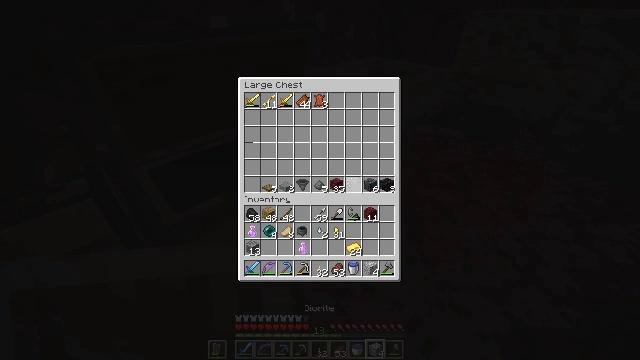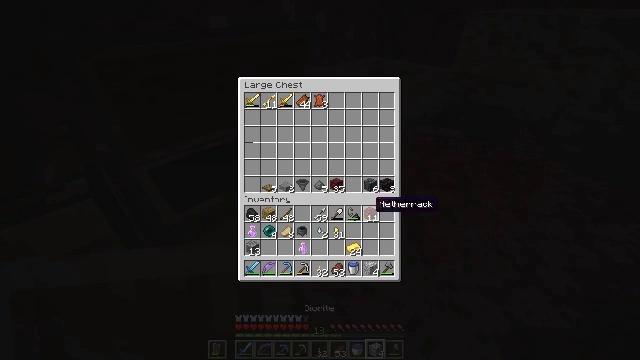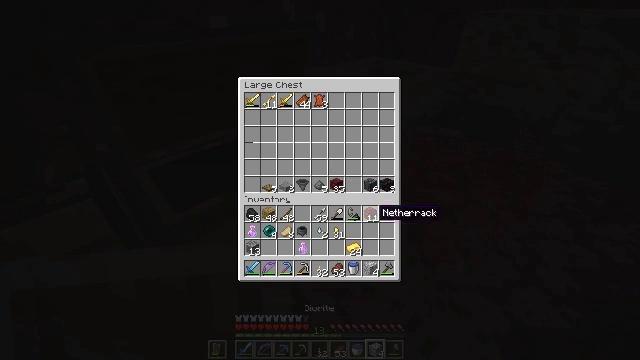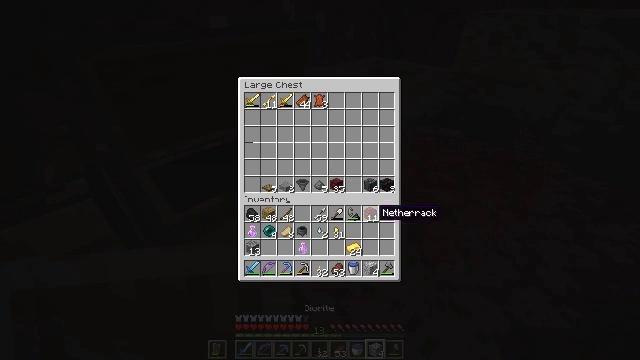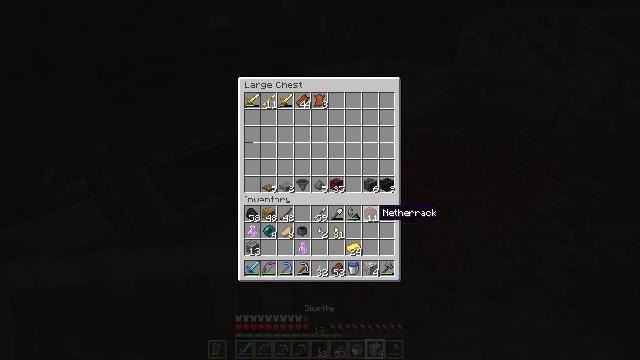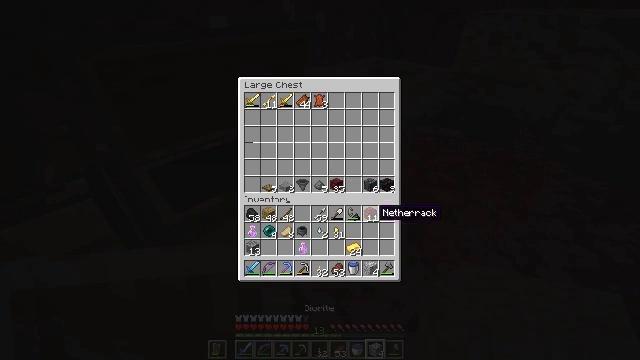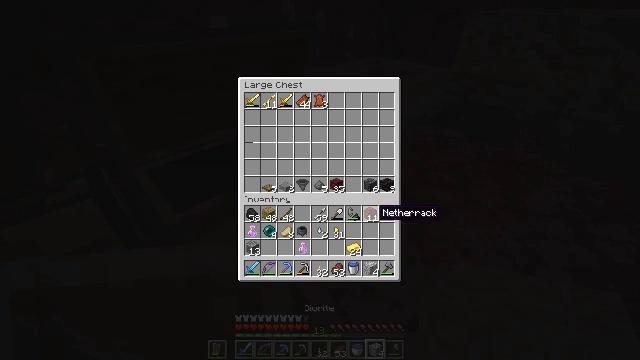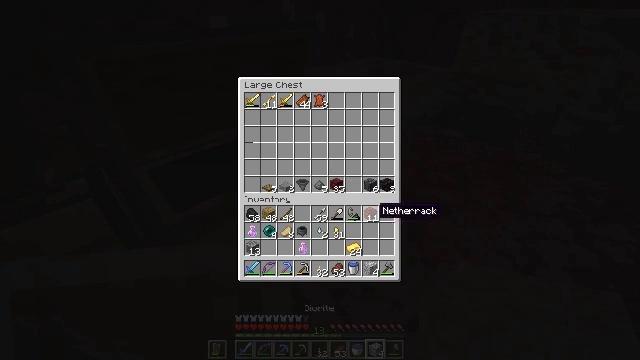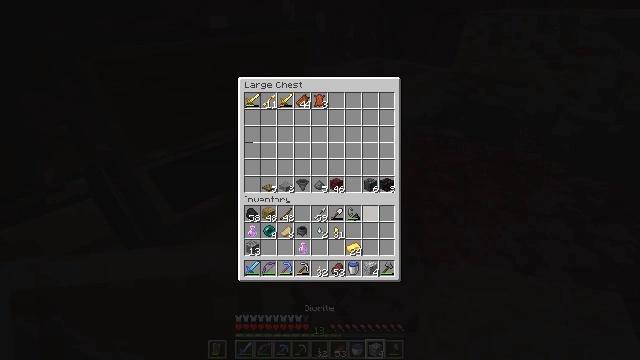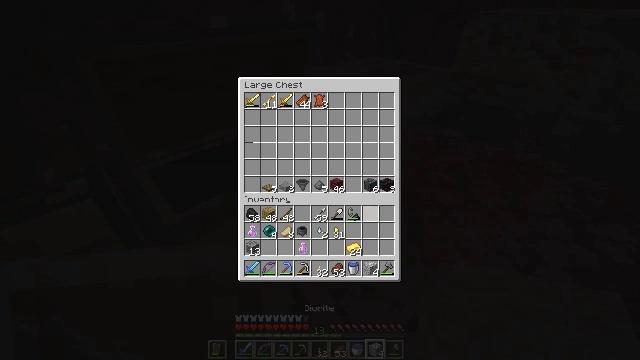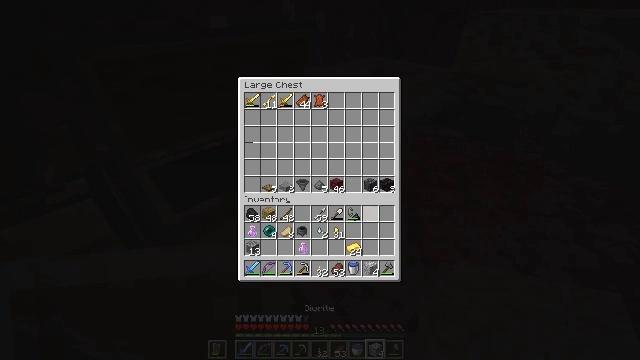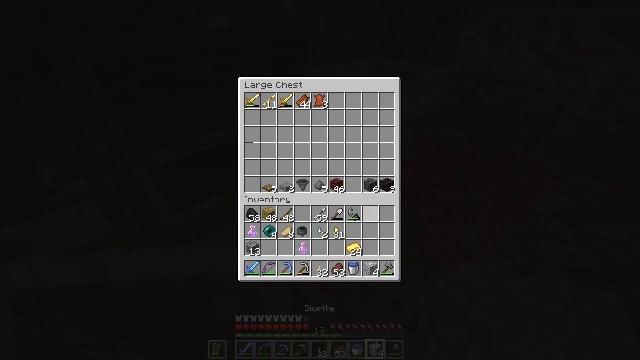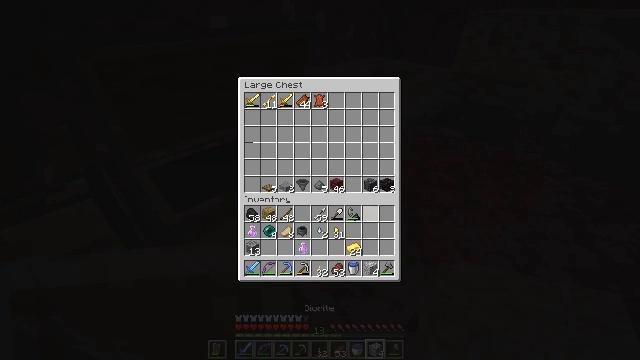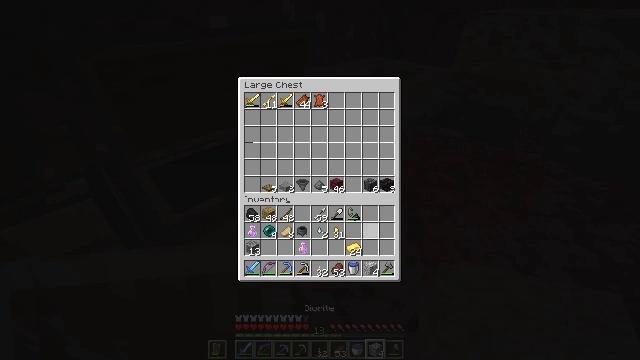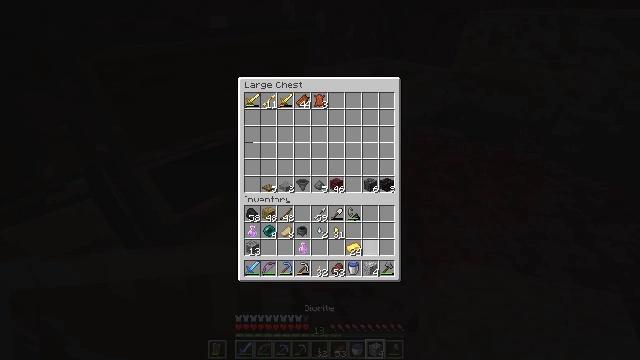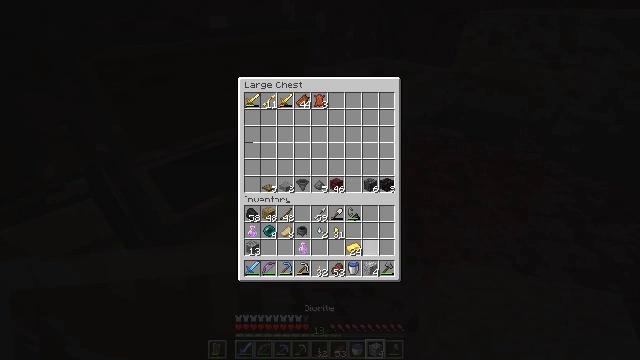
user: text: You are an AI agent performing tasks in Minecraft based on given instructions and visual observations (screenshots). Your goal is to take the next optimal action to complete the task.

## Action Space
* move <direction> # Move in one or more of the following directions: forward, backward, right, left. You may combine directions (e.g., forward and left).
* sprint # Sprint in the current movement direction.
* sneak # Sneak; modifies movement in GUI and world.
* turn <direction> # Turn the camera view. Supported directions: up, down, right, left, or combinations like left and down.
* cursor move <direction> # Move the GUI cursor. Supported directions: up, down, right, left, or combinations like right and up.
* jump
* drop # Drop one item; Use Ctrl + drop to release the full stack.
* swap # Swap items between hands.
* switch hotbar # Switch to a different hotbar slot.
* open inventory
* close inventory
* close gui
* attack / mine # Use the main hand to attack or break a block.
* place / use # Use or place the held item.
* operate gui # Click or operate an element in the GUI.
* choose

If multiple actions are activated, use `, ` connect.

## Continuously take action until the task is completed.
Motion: motion action
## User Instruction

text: Open the crafting table to craft a ladder.
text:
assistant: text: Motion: sneak, cursor move right and down
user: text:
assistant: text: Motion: sneak, cursor move down
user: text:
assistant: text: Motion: sneak
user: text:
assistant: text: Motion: sneak
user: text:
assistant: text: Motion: sneak
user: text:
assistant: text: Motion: sneak
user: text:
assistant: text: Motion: sneak
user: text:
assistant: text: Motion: sneak, operate gui
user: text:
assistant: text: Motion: sneak, operate gui
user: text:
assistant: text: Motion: sneak
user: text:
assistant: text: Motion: sneak
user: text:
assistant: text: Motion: sneak
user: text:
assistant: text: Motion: sneak, cursor move down
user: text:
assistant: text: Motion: cursor move down
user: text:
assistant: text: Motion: cursor move down
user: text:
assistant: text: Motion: no_op
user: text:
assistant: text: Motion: cursor move down
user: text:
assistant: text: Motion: no_op
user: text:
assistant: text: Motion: no_op
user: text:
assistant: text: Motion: no_op
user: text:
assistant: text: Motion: no_op
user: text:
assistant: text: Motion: no_op
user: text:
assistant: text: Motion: cursor move up
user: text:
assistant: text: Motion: cursor move up
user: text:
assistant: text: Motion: cursor move up
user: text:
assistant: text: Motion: cursor move up
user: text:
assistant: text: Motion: cursor move up
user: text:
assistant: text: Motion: no_op
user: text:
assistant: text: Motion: no_op
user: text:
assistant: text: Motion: cursor move right